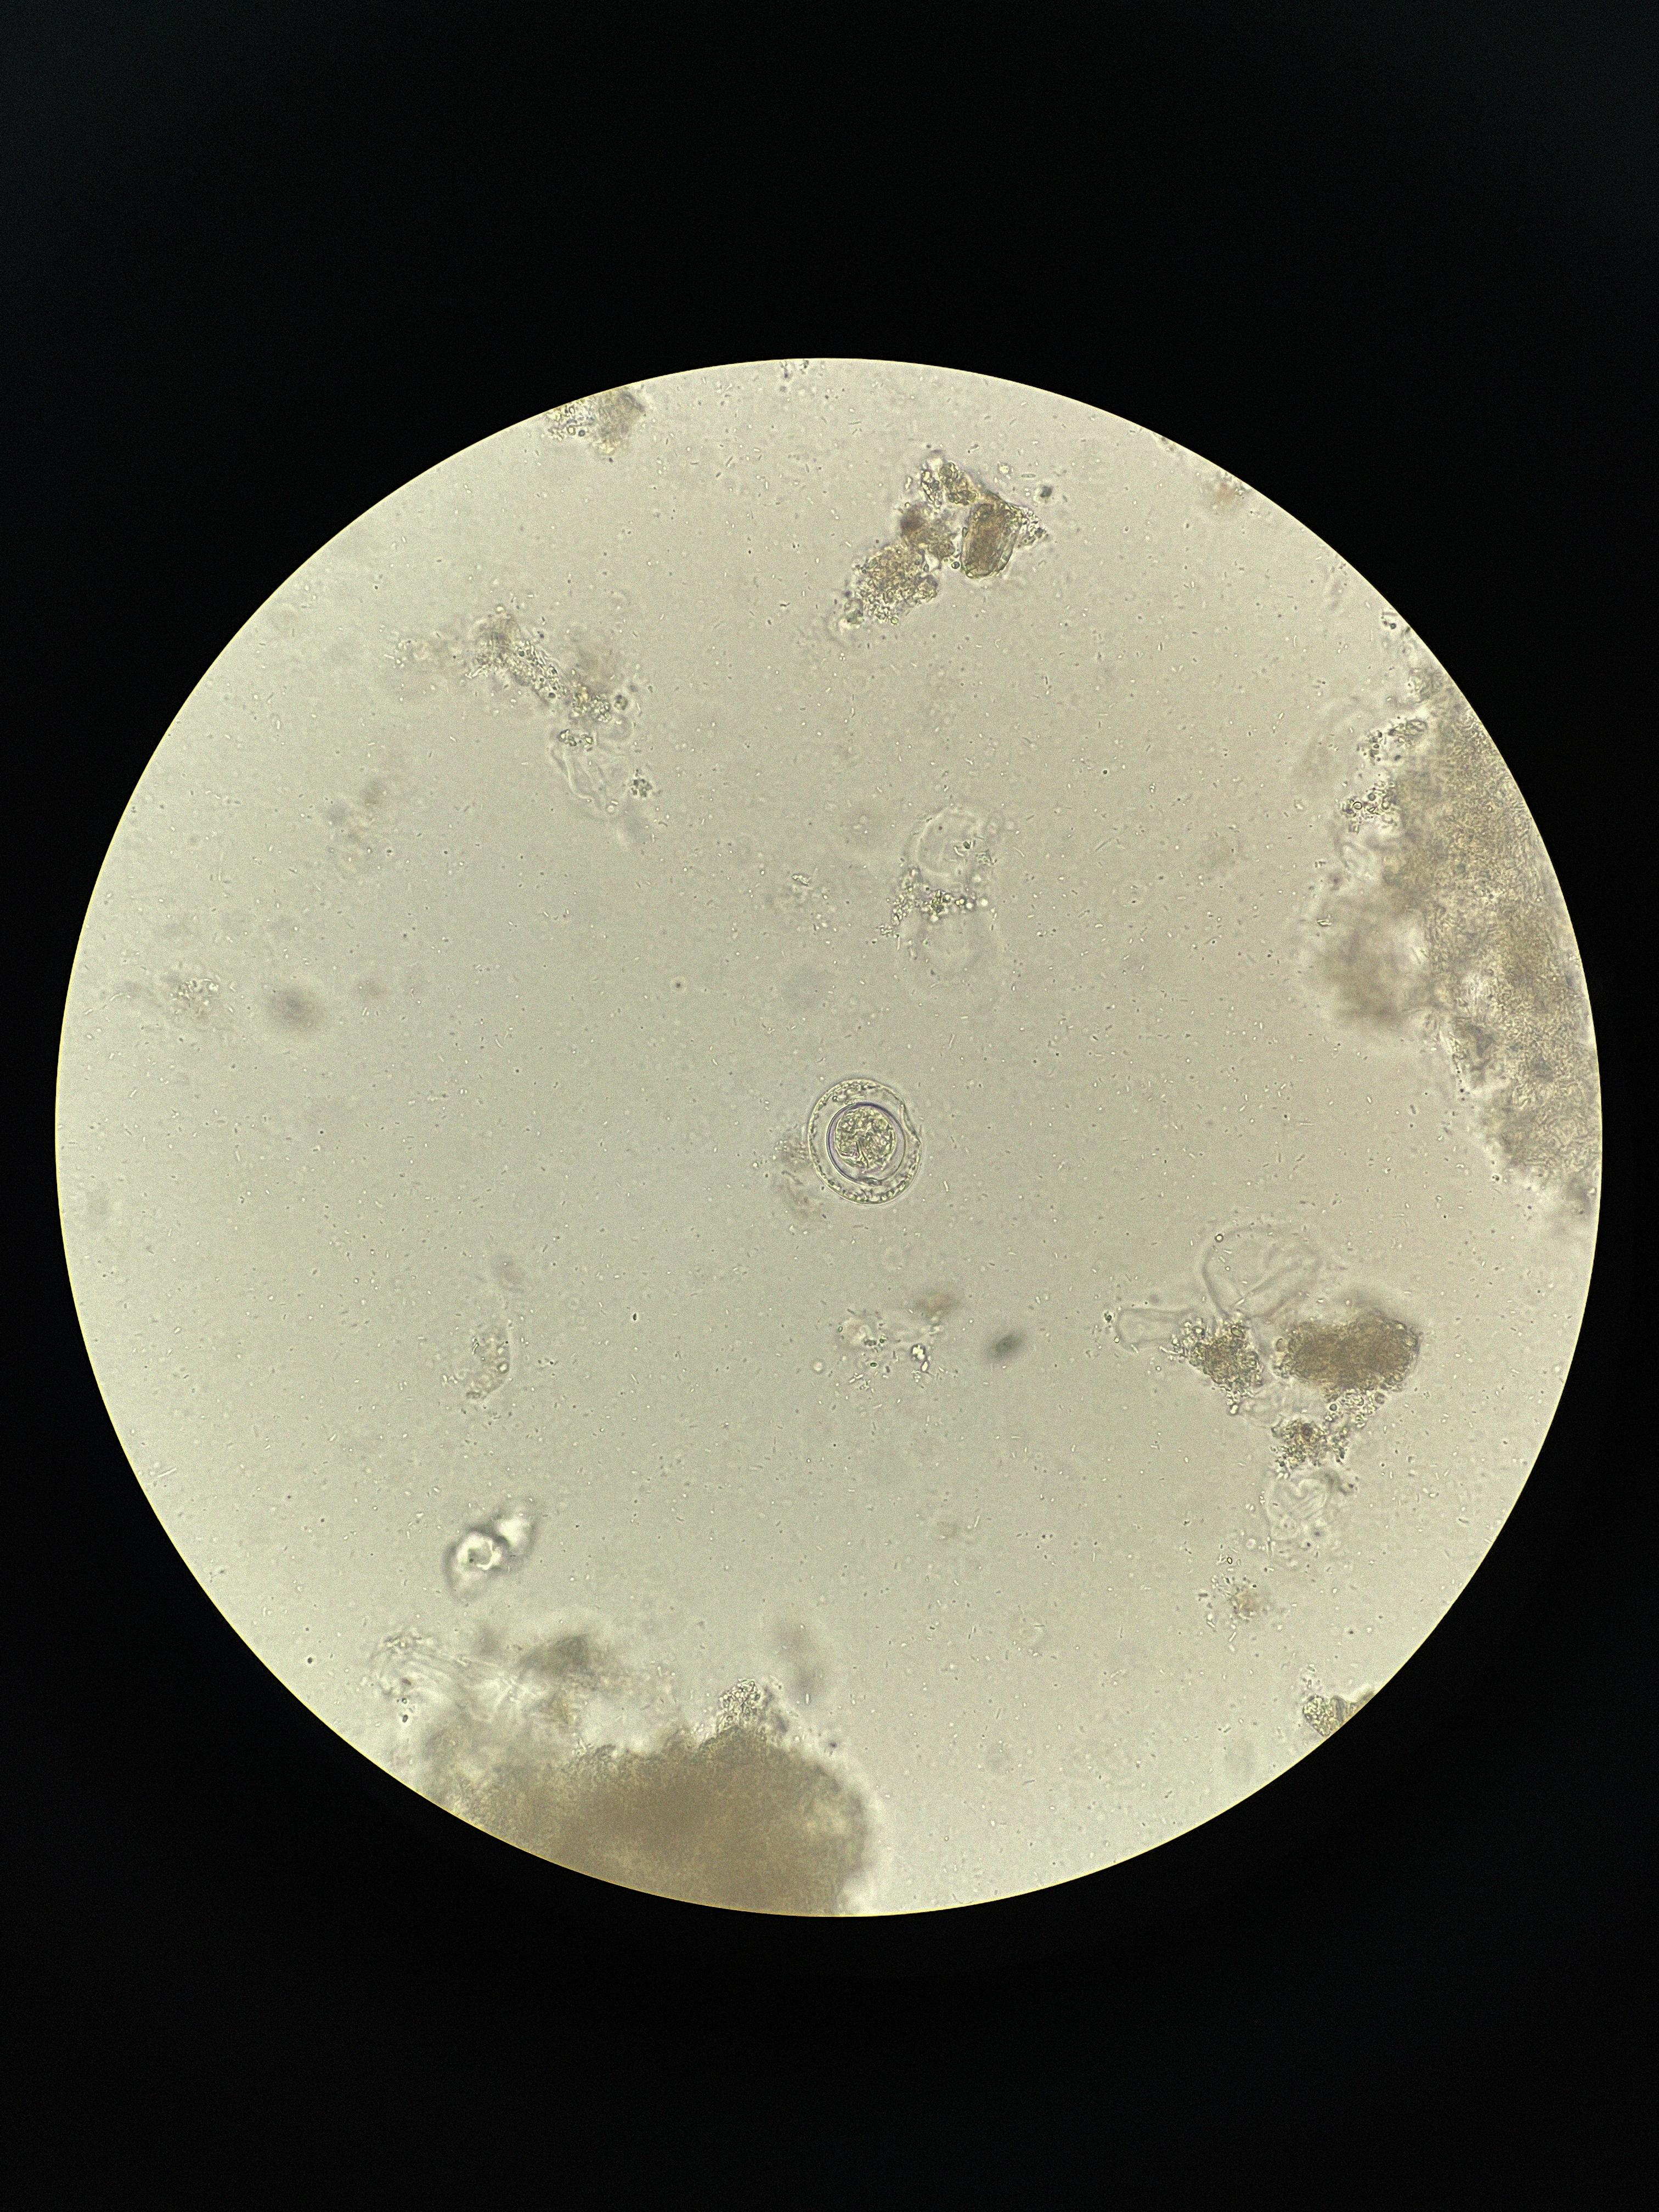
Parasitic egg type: Hymenolepis nana